Aerial crown-view tile of a tropical tree (Barro Colorado Island, Panama), acquired 20250715:
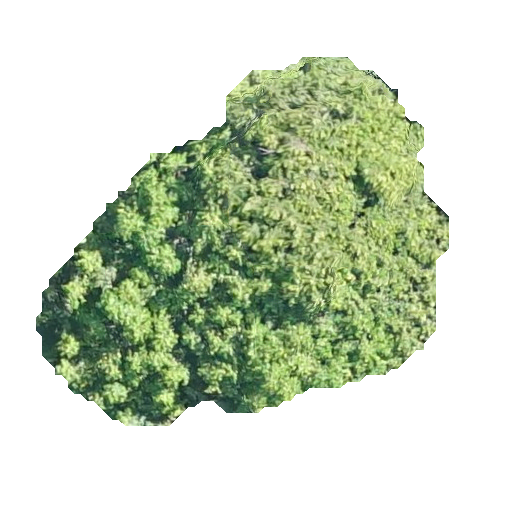
Species: Guarea guidonia
GBIF accepted scientific name: Guarea guidonia
Crown area: 152.076 m²